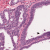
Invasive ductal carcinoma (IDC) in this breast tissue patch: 0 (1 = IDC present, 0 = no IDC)